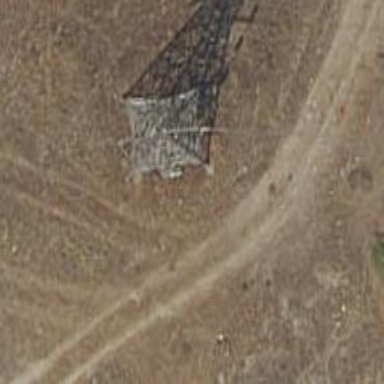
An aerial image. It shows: Power tower.